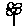
Label: flower